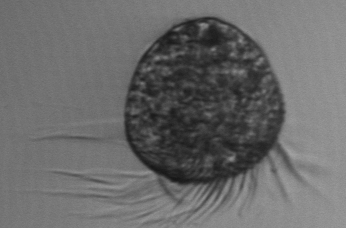
Label: Pelagostrobilidium